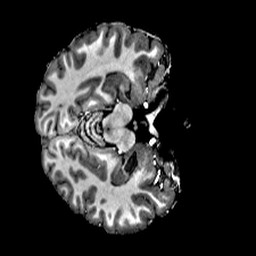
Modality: T1w
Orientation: axial
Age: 22
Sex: female
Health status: healthy
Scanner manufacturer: siemens
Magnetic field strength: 6.98 T
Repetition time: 6 s
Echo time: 0.00302 s